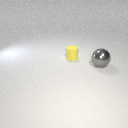
large gray metal sphere in front of small yellow rubber cylinder